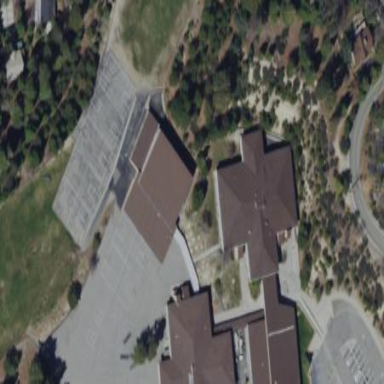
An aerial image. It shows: School.